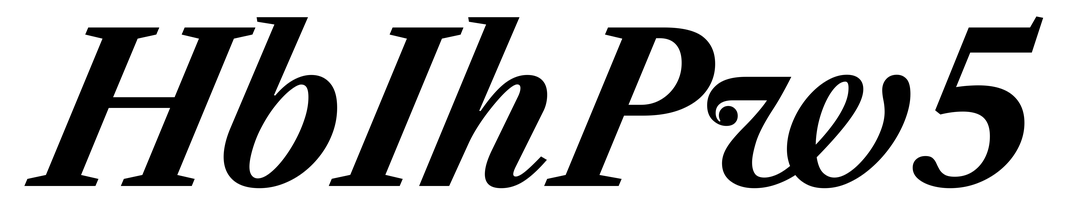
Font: LibreCaslonText-Italic_Bold_Italic